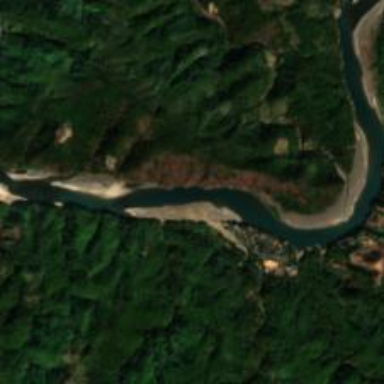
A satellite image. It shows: Beautiful view of river.